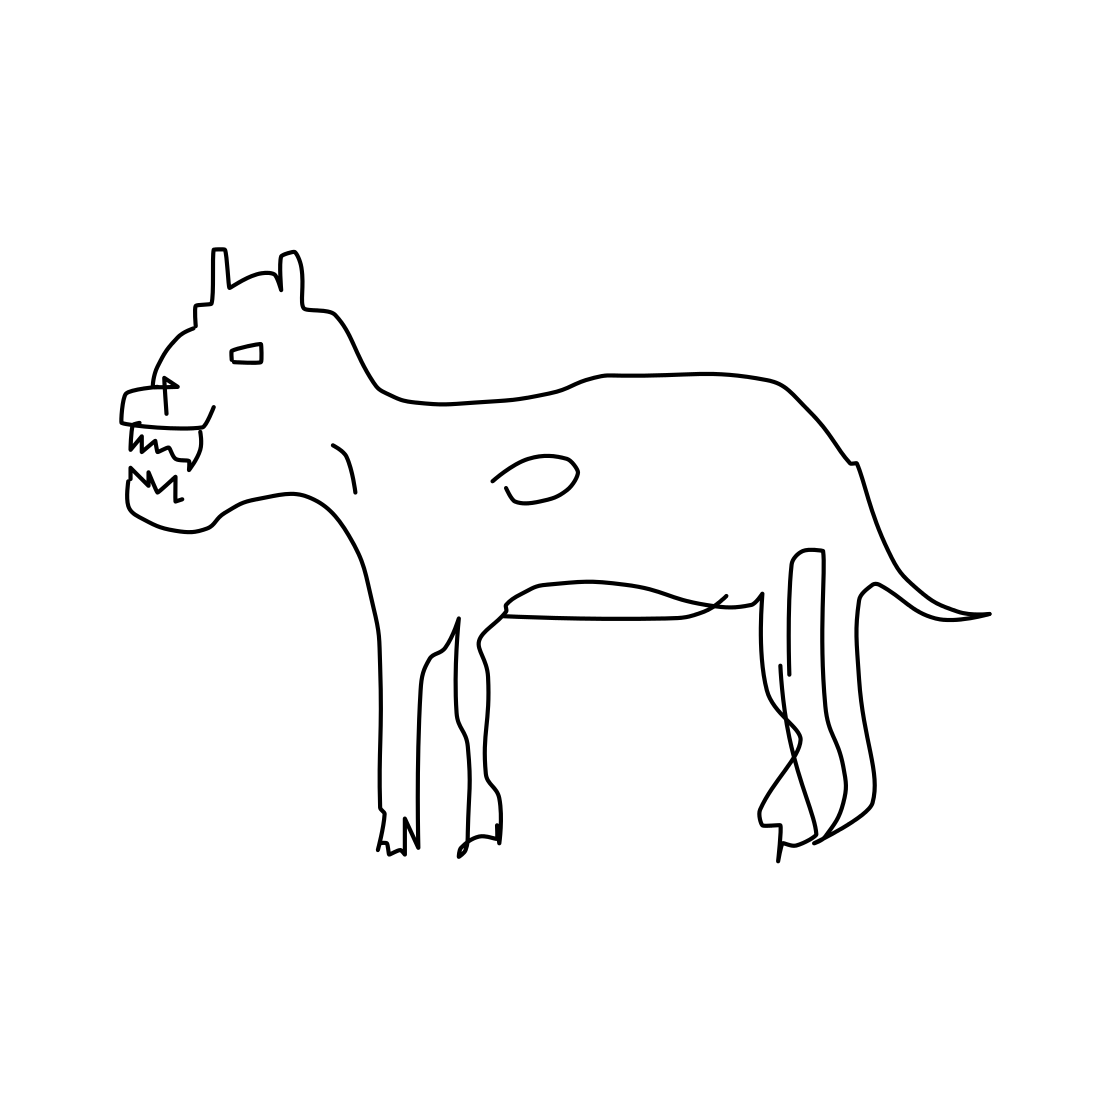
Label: tiger